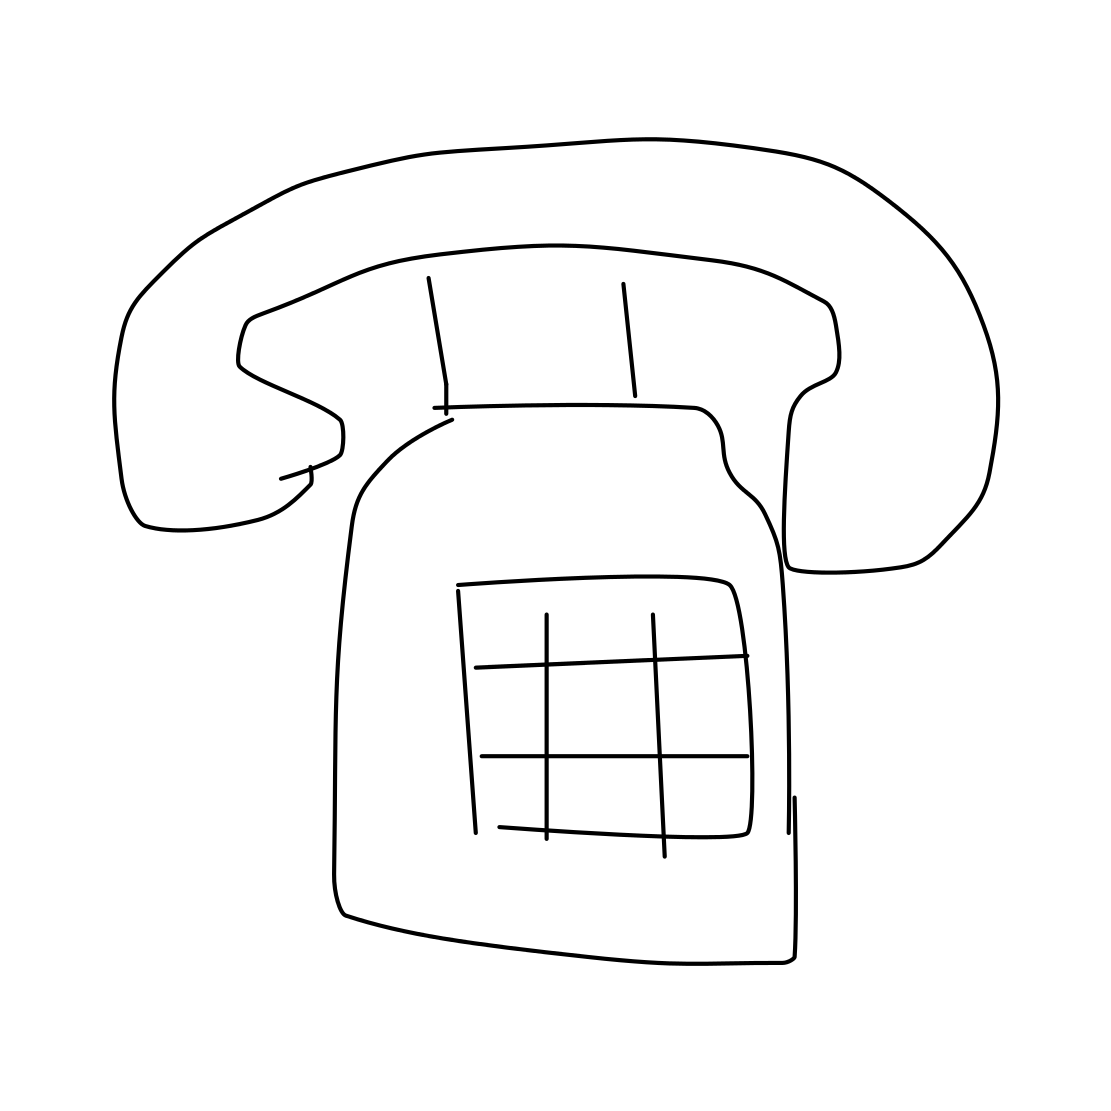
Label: telephone